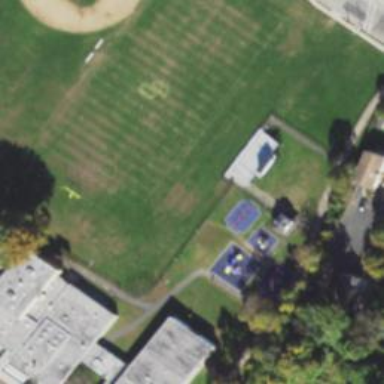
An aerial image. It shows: School building.